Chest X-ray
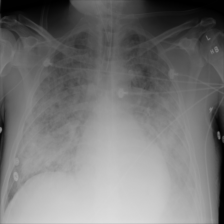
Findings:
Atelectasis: negative
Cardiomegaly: negative
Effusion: negative
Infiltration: positive
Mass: negative
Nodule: positive
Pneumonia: negative
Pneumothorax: negative
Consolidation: negative
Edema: positive
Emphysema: negative
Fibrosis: negative
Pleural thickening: negative
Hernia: negative